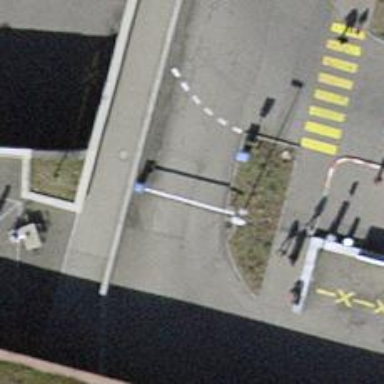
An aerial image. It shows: Lift gate barrier.